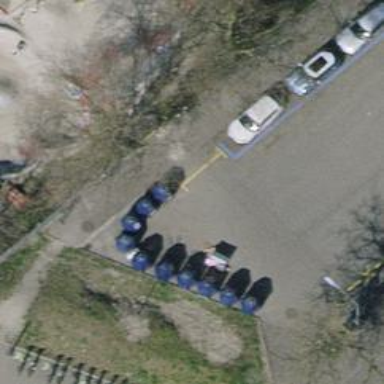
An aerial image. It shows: Recycling container in the area designated for recycling.